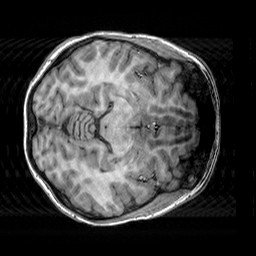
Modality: T1w
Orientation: axial
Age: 22
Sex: female
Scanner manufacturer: siemens
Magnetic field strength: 3 T
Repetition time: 2.3 s
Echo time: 0.00303 s